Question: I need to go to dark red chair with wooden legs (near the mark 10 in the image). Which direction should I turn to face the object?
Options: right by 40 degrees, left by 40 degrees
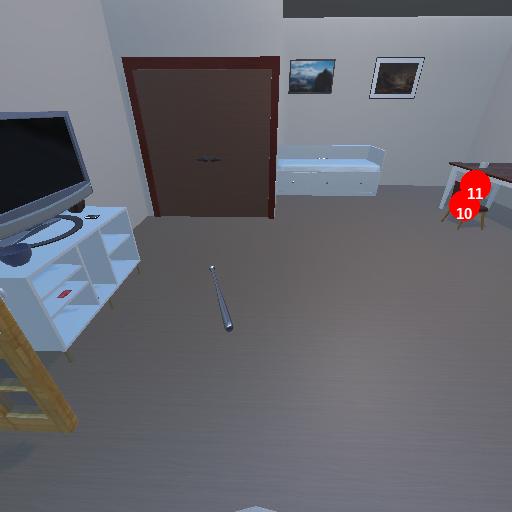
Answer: right by 40 degrees